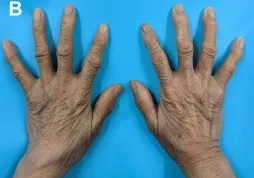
Skin changes and imaging in the patient with multicentric reticulohistiocytosis. (B) Mild swelling of the interphalangeal joints of both fingers of the patient, with no obvious deformation.
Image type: medical_photograph (other_medical_photograph)